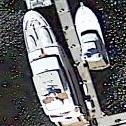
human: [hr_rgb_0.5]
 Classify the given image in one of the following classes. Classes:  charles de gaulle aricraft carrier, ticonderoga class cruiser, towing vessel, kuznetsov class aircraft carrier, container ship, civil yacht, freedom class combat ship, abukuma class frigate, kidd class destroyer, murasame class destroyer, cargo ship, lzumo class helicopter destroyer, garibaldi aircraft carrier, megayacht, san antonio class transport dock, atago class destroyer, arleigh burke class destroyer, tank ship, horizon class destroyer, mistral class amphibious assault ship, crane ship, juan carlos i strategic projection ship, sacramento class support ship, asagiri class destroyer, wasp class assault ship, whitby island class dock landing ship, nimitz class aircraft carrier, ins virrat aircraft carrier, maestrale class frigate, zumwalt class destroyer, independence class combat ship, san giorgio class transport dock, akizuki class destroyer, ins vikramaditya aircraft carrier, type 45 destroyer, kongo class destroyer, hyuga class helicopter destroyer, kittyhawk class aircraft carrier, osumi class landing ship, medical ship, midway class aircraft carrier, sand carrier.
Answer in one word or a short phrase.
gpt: Civil yacht